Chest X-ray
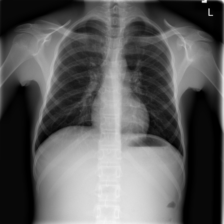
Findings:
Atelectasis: negative
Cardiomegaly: negative
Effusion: negative
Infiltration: negative
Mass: negative
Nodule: negative
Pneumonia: negative
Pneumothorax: negative
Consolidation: negative
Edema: negative
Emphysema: negative
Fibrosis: negative
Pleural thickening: negative
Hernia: negative